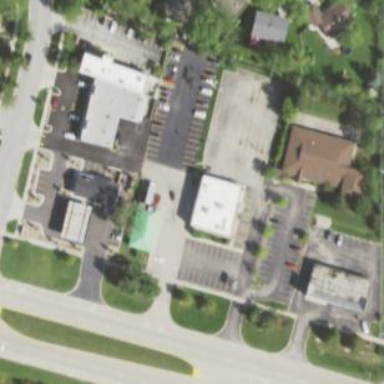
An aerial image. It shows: Commercial area.